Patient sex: M
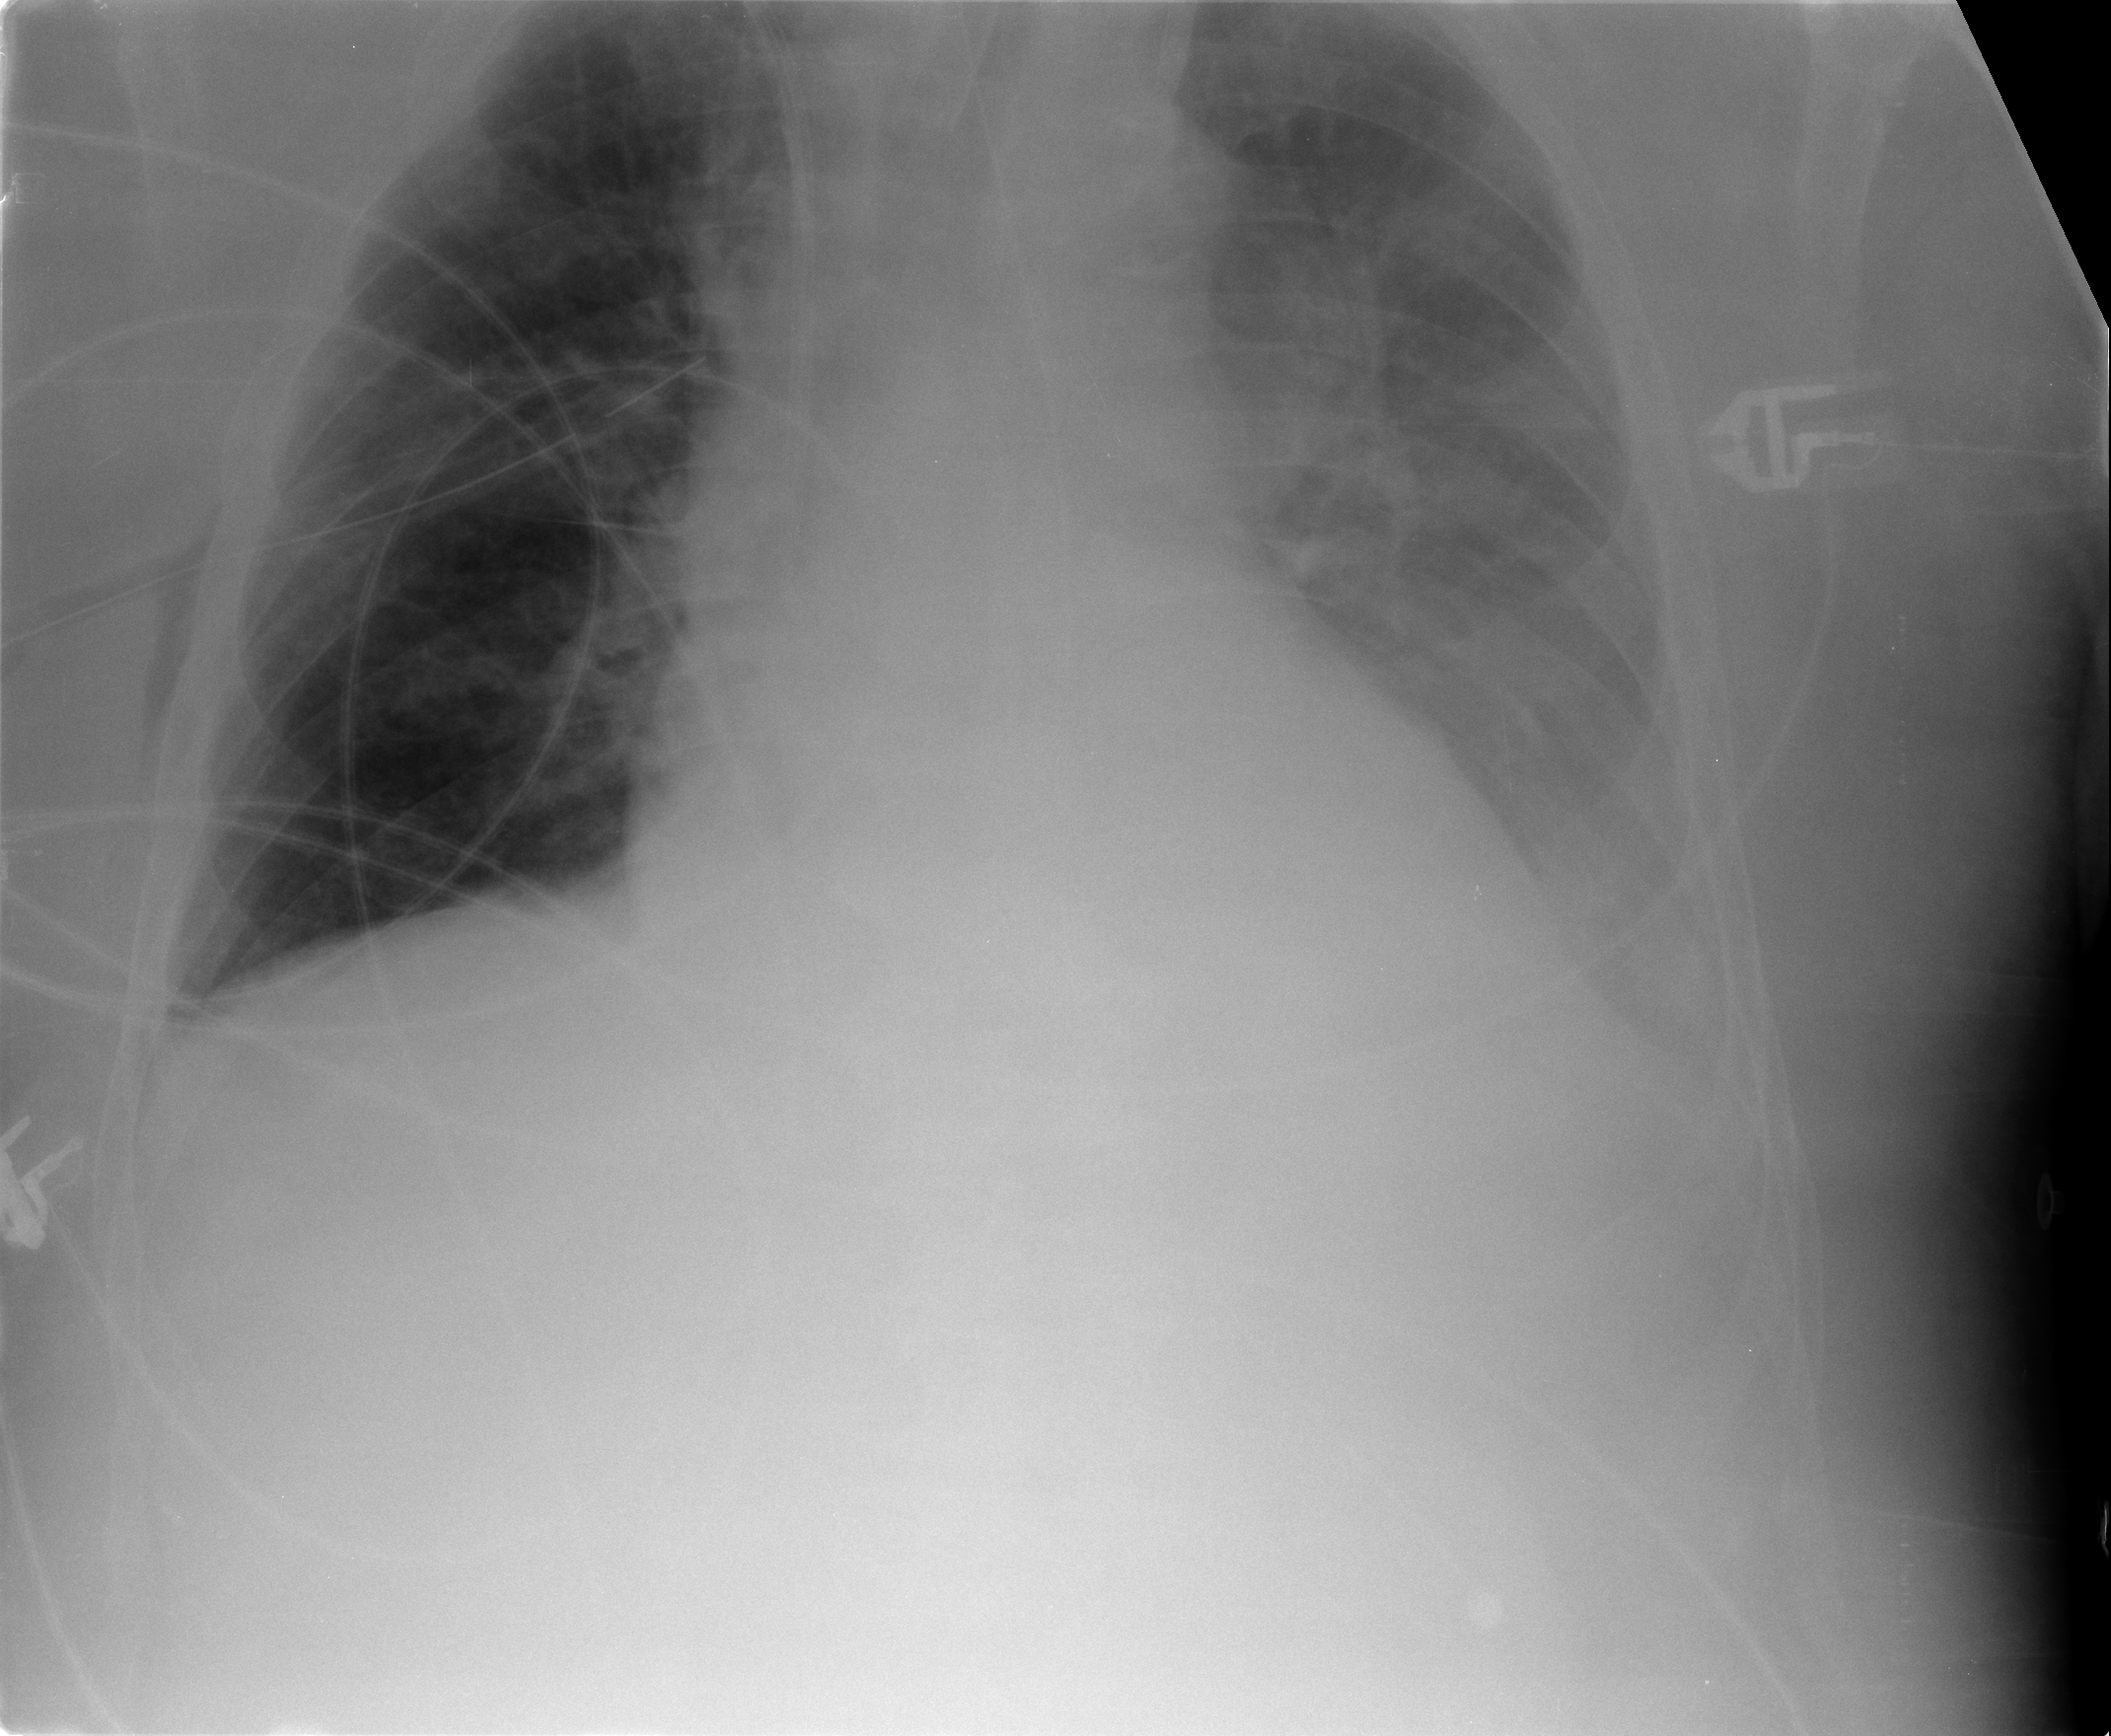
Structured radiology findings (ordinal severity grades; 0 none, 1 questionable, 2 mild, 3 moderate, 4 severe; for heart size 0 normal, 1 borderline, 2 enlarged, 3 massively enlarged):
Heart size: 2
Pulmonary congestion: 2
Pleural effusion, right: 2
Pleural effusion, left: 3
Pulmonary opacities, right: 0
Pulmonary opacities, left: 2
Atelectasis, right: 0
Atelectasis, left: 0